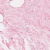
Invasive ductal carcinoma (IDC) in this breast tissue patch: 0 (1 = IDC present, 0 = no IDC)